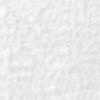
Label: no_change